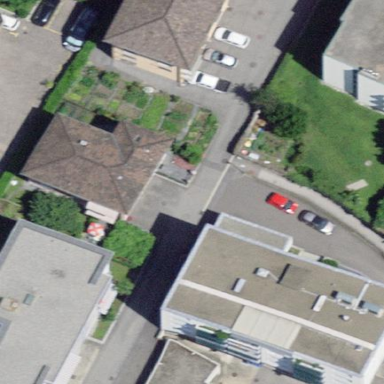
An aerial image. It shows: Building with hipped roof shape.